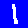
Digit: 1